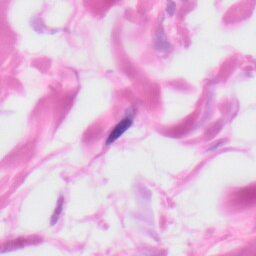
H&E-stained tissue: Skin